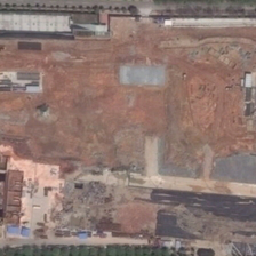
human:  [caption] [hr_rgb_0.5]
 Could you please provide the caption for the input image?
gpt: There is a lot of rubble and waste in the wasteland.

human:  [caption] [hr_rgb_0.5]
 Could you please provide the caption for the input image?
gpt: Some green trees and several buildings are near the bare ground.

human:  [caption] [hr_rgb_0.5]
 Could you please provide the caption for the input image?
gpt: the bareland is on the side of the land .

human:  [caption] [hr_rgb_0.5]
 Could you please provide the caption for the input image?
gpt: Some green trees and several buildings close to khaki bare land.

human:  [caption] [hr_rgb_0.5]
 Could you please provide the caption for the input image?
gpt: There is a lot of rubble and waste on the wasteland.